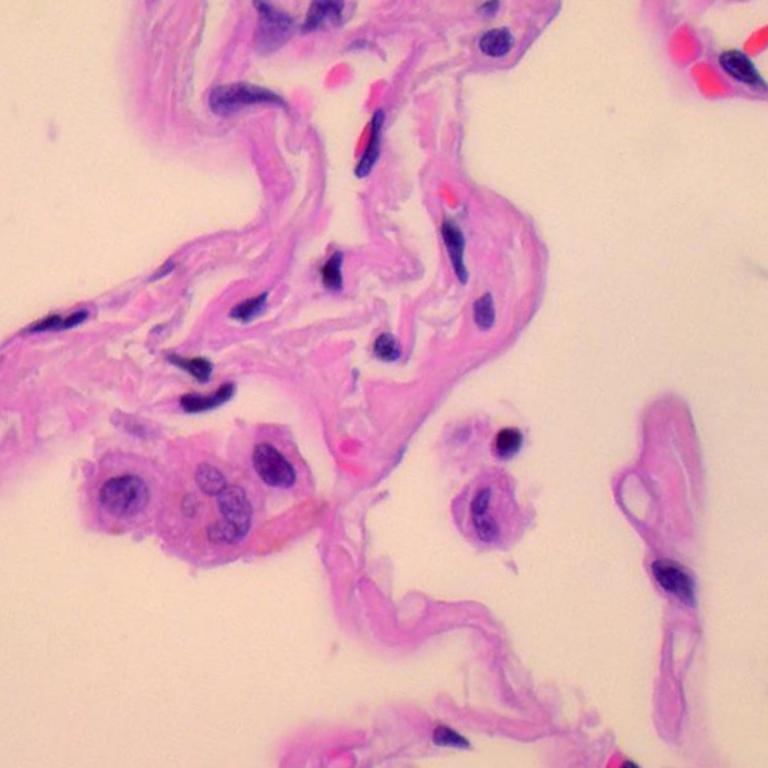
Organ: lung
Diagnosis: benign